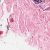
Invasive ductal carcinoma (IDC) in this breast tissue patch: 0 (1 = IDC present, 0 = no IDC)